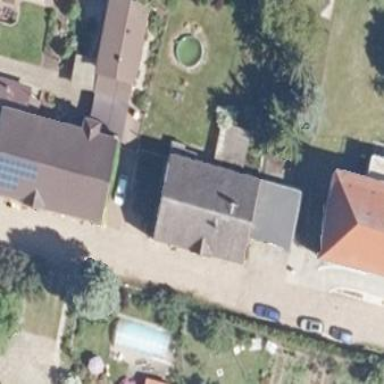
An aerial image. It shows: Detached house with gabled roof made of red roof tiles.